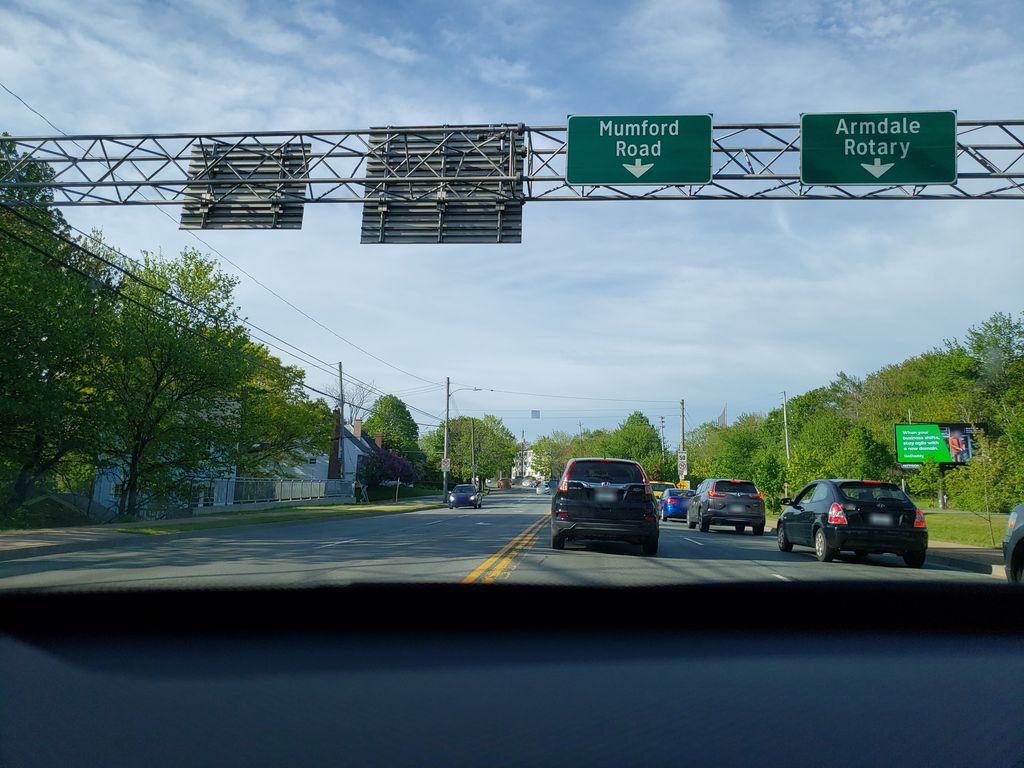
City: halifax